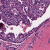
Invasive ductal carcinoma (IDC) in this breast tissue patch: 1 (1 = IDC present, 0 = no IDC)